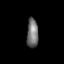
Tissue: lung
Cell type: Endothelial cells
Senescence score: 0.5825
Nuclear area (px): 333
Mean DAPI intensity: 113.09